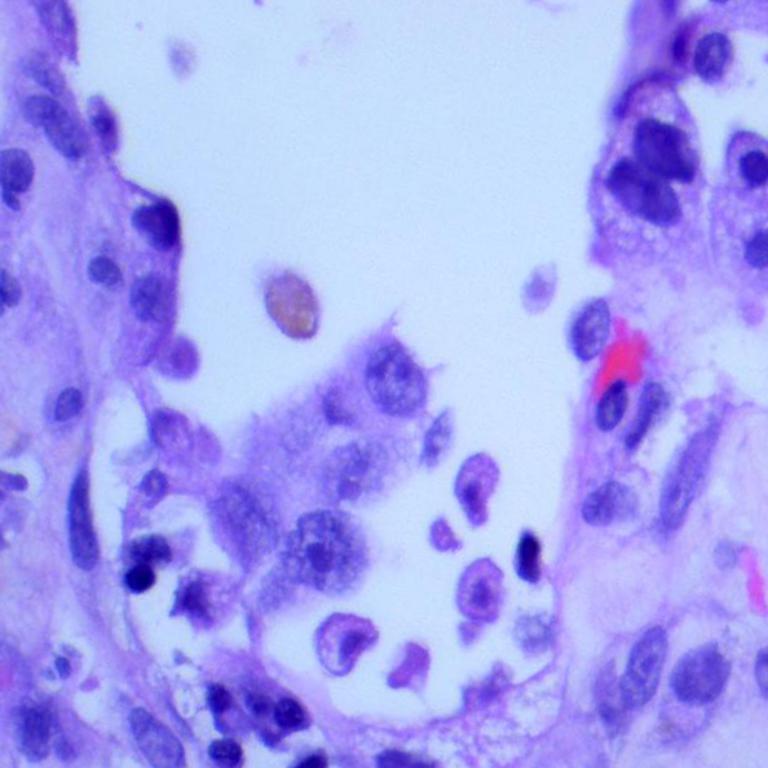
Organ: lung
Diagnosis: adenocarcinomas